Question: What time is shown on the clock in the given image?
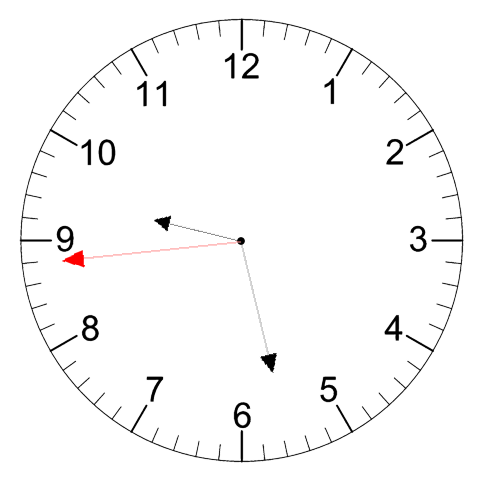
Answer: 09:27:44